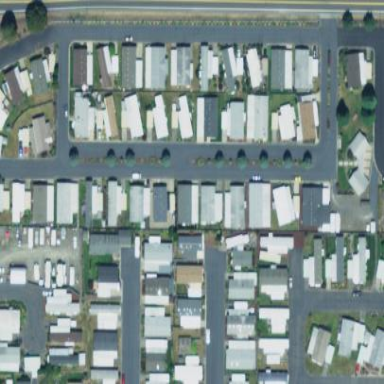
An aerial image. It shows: Residential area designated as trailer park.